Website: bh-photo
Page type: customer-info-address
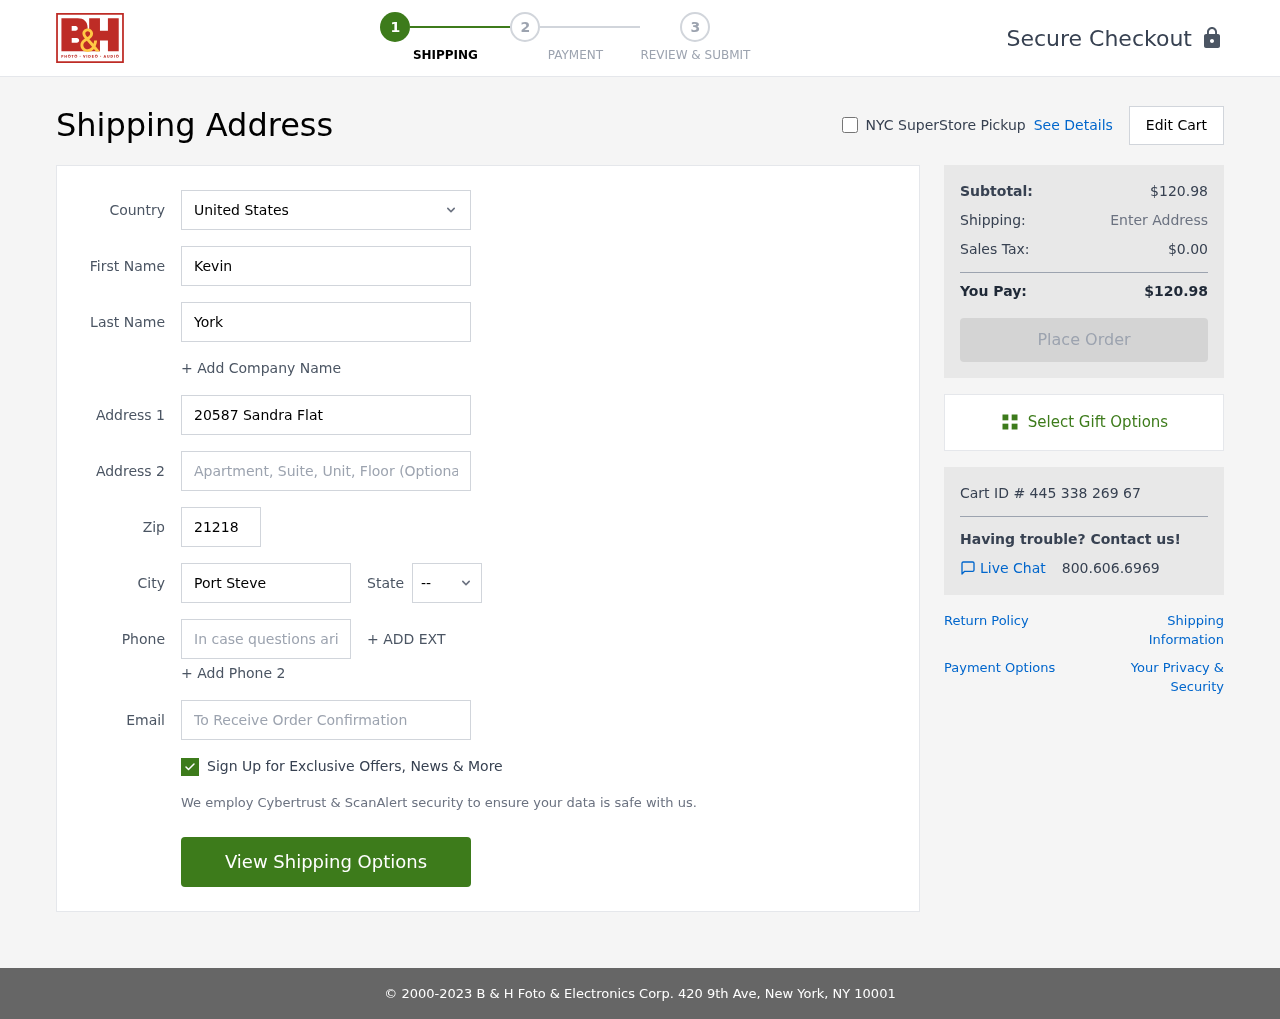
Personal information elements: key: PII_CITY
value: Port Steve
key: PII_COUNTRY
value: United States
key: PII_EMAIL
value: kyork@yahoo.com
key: PII_FIRSTNAME
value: Kevin
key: PII_LASTNAME
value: York
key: PII_PHONE
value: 9326150441
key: PII_POSTCODE
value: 21218
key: PII_STATE_ABBR
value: IL
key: PII_STREET
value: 20587 Sandra Flat
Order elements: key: ORDER_SUBTOTAL
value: $120.98
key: ORDER_TAX
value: $0.00
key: ORDER_TOTAL
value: $120.98
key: ORDER_ID
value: Cart ID # 445 338 269 67